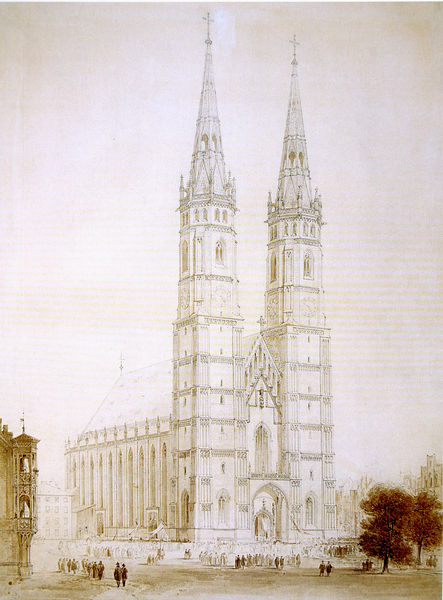
Titel: Entwurf zur Regotisierung der Frauenkirche in München
Künstler: Ludwig Lange
Standort: München
Institution: Architekturmuseum der Technischen Universität
Schlagwörter: baum, blätter, gott, himmel, weiß, aquarell, bäume, gelb, grün, kirchturm, menschen, stadt, braun, fenster, frankreich, grau, schwarz, skizze, strasse, säule, säulen, zeichnung, anlage, gebäude, haus, rasen, weg, wiese, beige, menge, architektur, spitze, stein, holland, häuser, morgen, busch, büsche, kirche, paar, personen, spitzen, england, gotik, turm, deutschland, schiff, papier, ansicht, fassade, zwei, giebel, grafik, herbst, platz, pilaster, sepia, figuren, rundbogen, staffage, treppe, treppen, olive, spitz, podest, hoch, tor, balkone, eingang, erker, berlin, kirchenturm, kreuz, religion, türme, münchen, dom, spaziergang, radierung, gebet, entwurf, münster, kathedrale, langhaus, sonntag, portal, kirchenschiff, kreuze, voluten, gotisch, christus, jesus, rotbraun, betende, gottesdienst, religiös, doppelturm, marktplatz, plan, postkarte, turmspitzen, christen, bau, christentum, glocken, sakralbau, staffagefiguren, aufriss, doppeltürme, außenansicht, satteldach, westwerk, gotteshaus, neogotik, kirchenbau, coloriert, domplatz, geläut, glockengeläut, glockentürme, köln, wettbewerb, kirchgänger, hausecke, 19. jahrhundert, g, ansichrt, türmwe